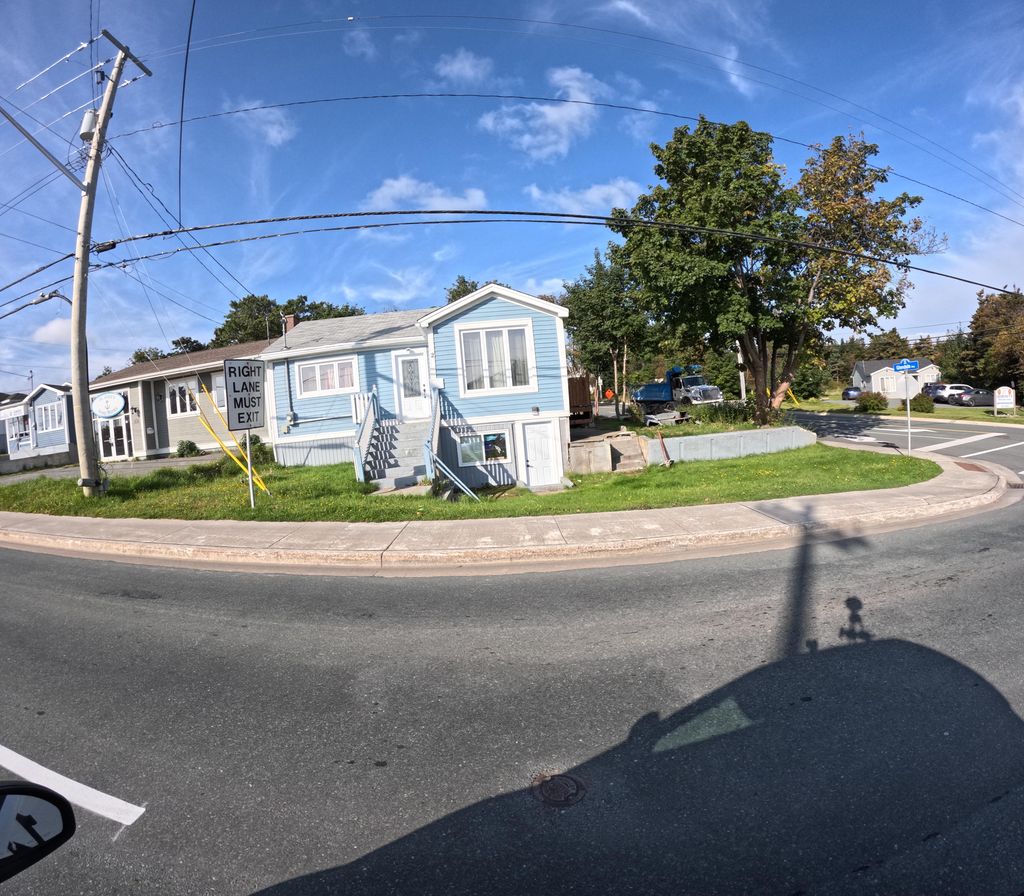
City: st_johns